Field crop: maize
Growth stage: 2
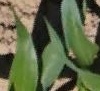
Species: maize